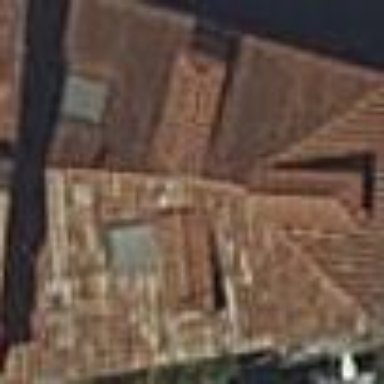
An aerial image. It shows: Building with light red exterior and brown roof.